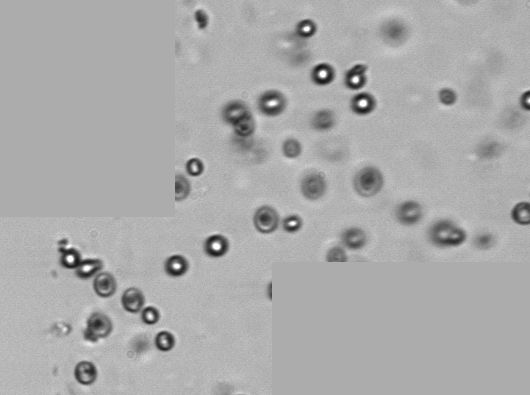
Label: Phaeocystis